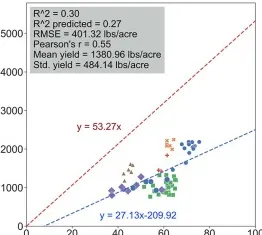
August 7.
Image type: chart (chart)